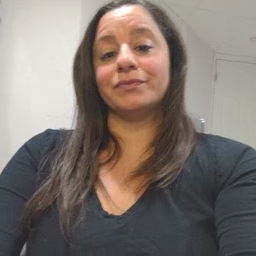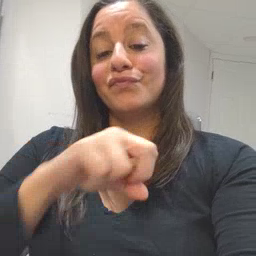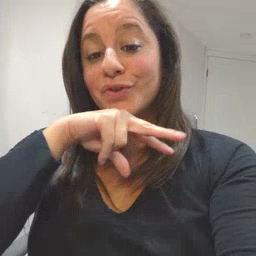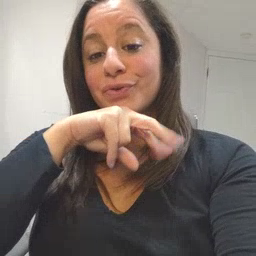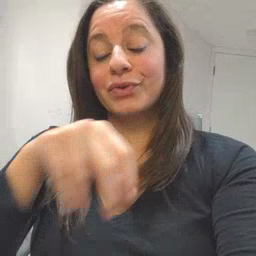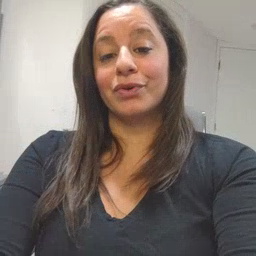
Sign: frog